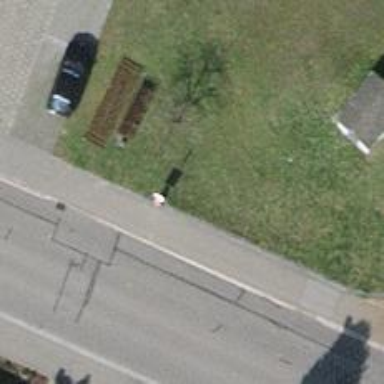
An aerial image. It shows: Bus stop with platform for public transport.